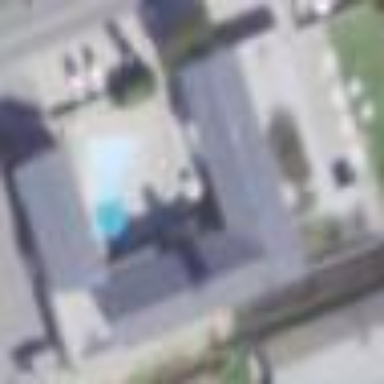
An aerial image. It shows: Hotel building.